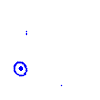
Particle: proton